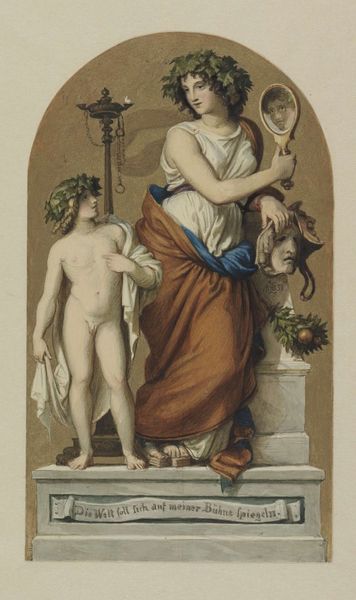
Titel: Thalia
Künstler: Eduard Julius Friedrich Bendemann
Standort: Karlsruhe
Institution: Staatliche Kunsthalle Karlsruhe
Schlagwörter: akt, blau, blätter, gemälde, hand, kopf, laub, mann, nackt, umhang, weiß, grün, menschen, blume, brust, bunt, busen, frau, grau, haar, hut, kleid, lampe, laterne, licht, marmor, säule, zeichnung, blick, obst, rot, tuch, malerei, rock, architektur, falten, gesicht, haarschmuck, halten, mensch, sockel, stehen, stein, spiegel, öl, ast, spiegelung, gewand, stoff, kind, mutter, bühne, girlande, pflanze, pflanzen, theater, locken, rund, kanne, putte, putto, skulptur, statue, brüste, schrift, bogen, zwei, spiegelbild, stab, tribüne, kette, farbe, grafik, weis, banner, wein, inschrift, büste, kerze, muse, deutsch, kontrapost, marmorsockel, podest, junge, geschlecht, zeigen, nazarener, schauspiel, barfuss, penis, nische, flamme, knabe, maske, ringe, bub, zweig, schönheit, text, koloriert, allegorie, kranz, lorbeer, lorbeerkranz, mythologie, göttin, öllicht, jüngling, öllampe, efeu, statuen, handspiegel, antik, bacchus, satyr, toga, nymphe, eros, antlitz, griechenland, medusa, medusenhaupt, reflektion, antikisierend, venus, ständer, weinlaub, kränze, fresko, weinblätter, belebt, blätterkranz, anlehnen, reben, amor, miniatur, pute, larve, spruch, sohn, kandelaber, antikisch, bube, dionysos, römisch, armor, thalia, arkantus, gartenhaus, masken, schriftband, eichenlaub, pfanze, abschluss, sprache, weinkranz, women, schriftbanner, prudentia, dionysus, animiert, h, 1820, rämisch, naked, spiegel#, mask, bekränung, rundb, spielge#, wein#, pllampe, gesih